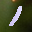
Label: 1